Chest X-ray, PA view. Patient: 35 years old, sex M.
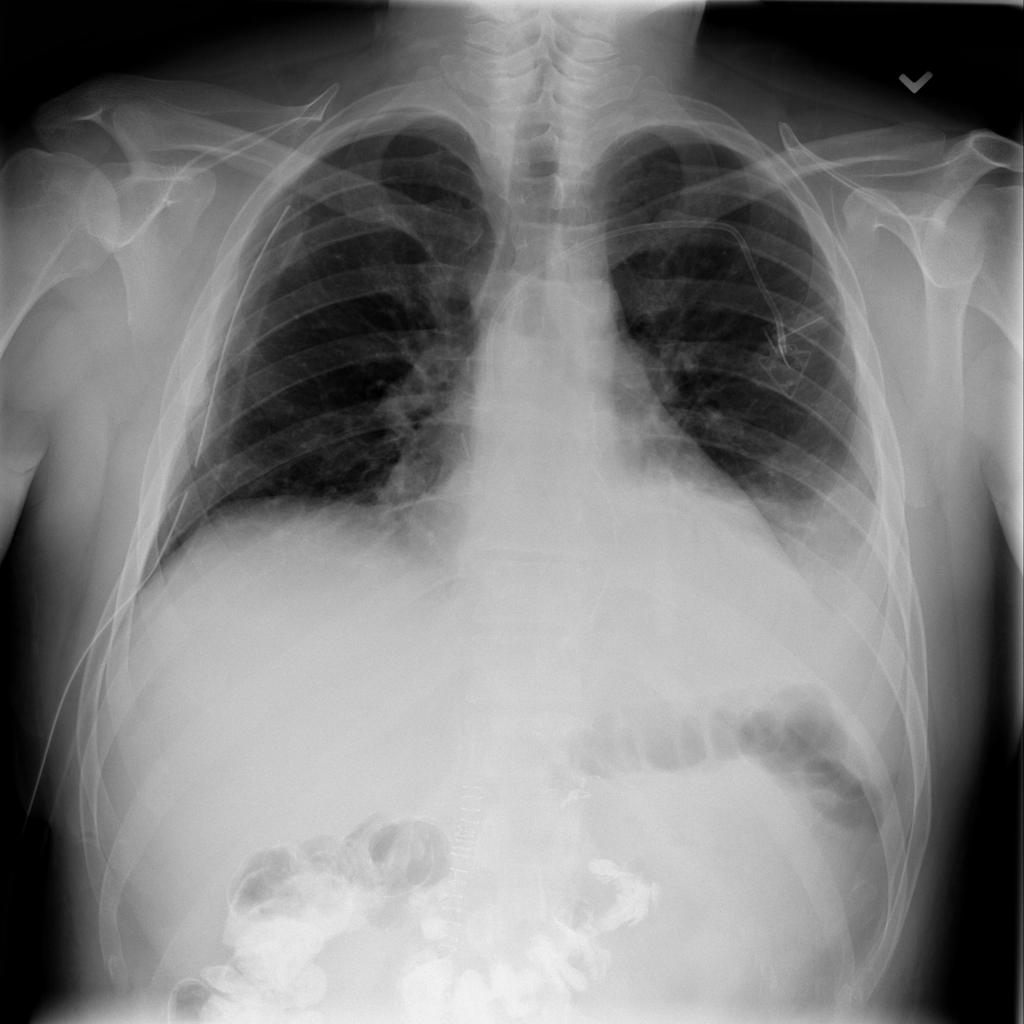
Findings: Atelectasis, Consolidation